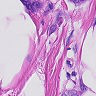
Metastatic tissue present: yes